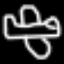
Label: airplane